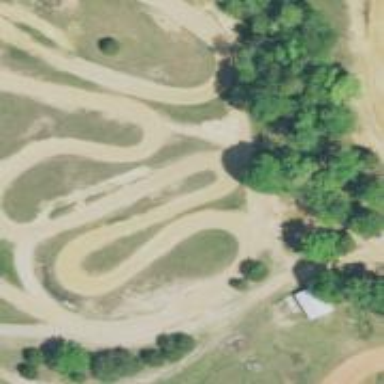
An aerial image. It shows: Raceway for motor sports.